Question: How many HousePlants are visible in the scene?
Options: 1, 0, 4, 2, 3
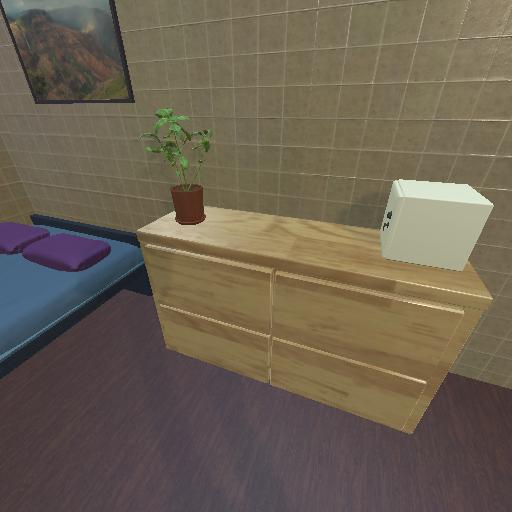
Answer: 1